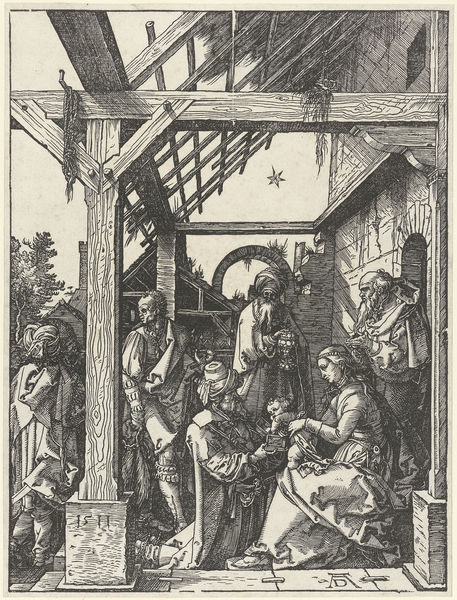
Titel: De aanbidding door de koningen
Künstler: Albrecht Dürer
Standort: Amsterdam
Institution: Rijksmuseum
Schlagwörter: gott, mann, frau, holz, licht, stroh, zeichnung, bart, hütte, drei, kind, mutter, schornstein, bogen, grafik, baby, seile, balken, ad, gerüst, stern, jungfrau, illustration, dachstuhl, gebet, christus, jesus, jesus christus, heilige, dürer, maria, madonna, mutter gottes, turban, weise, josef, geburt, erlöser, gebälk, weihnacht, gottesmutter, holzbau, albrecht, albrecht dürer, geschenke, bethlehem, drei könige, heilige drei könige, messias, balthasar, kaspar, melchior, gottessohn, sohn gottes, mannn, unsere liebe frau, heilige maria, christkind, gefache, drei weise, madonna mit dem kind, r, frau#, 1511, die heiligen drei könige, christkönig, heilland, erretter, jesus von nazaret, gottesgebärerin, maria von nazaret, drei sterndeuter